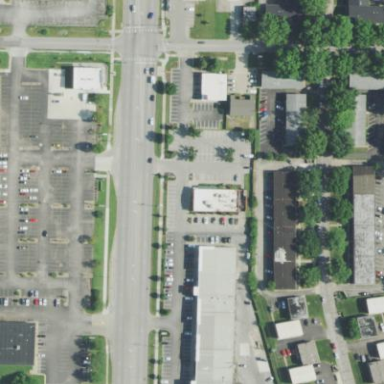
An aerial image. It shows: Retail area.